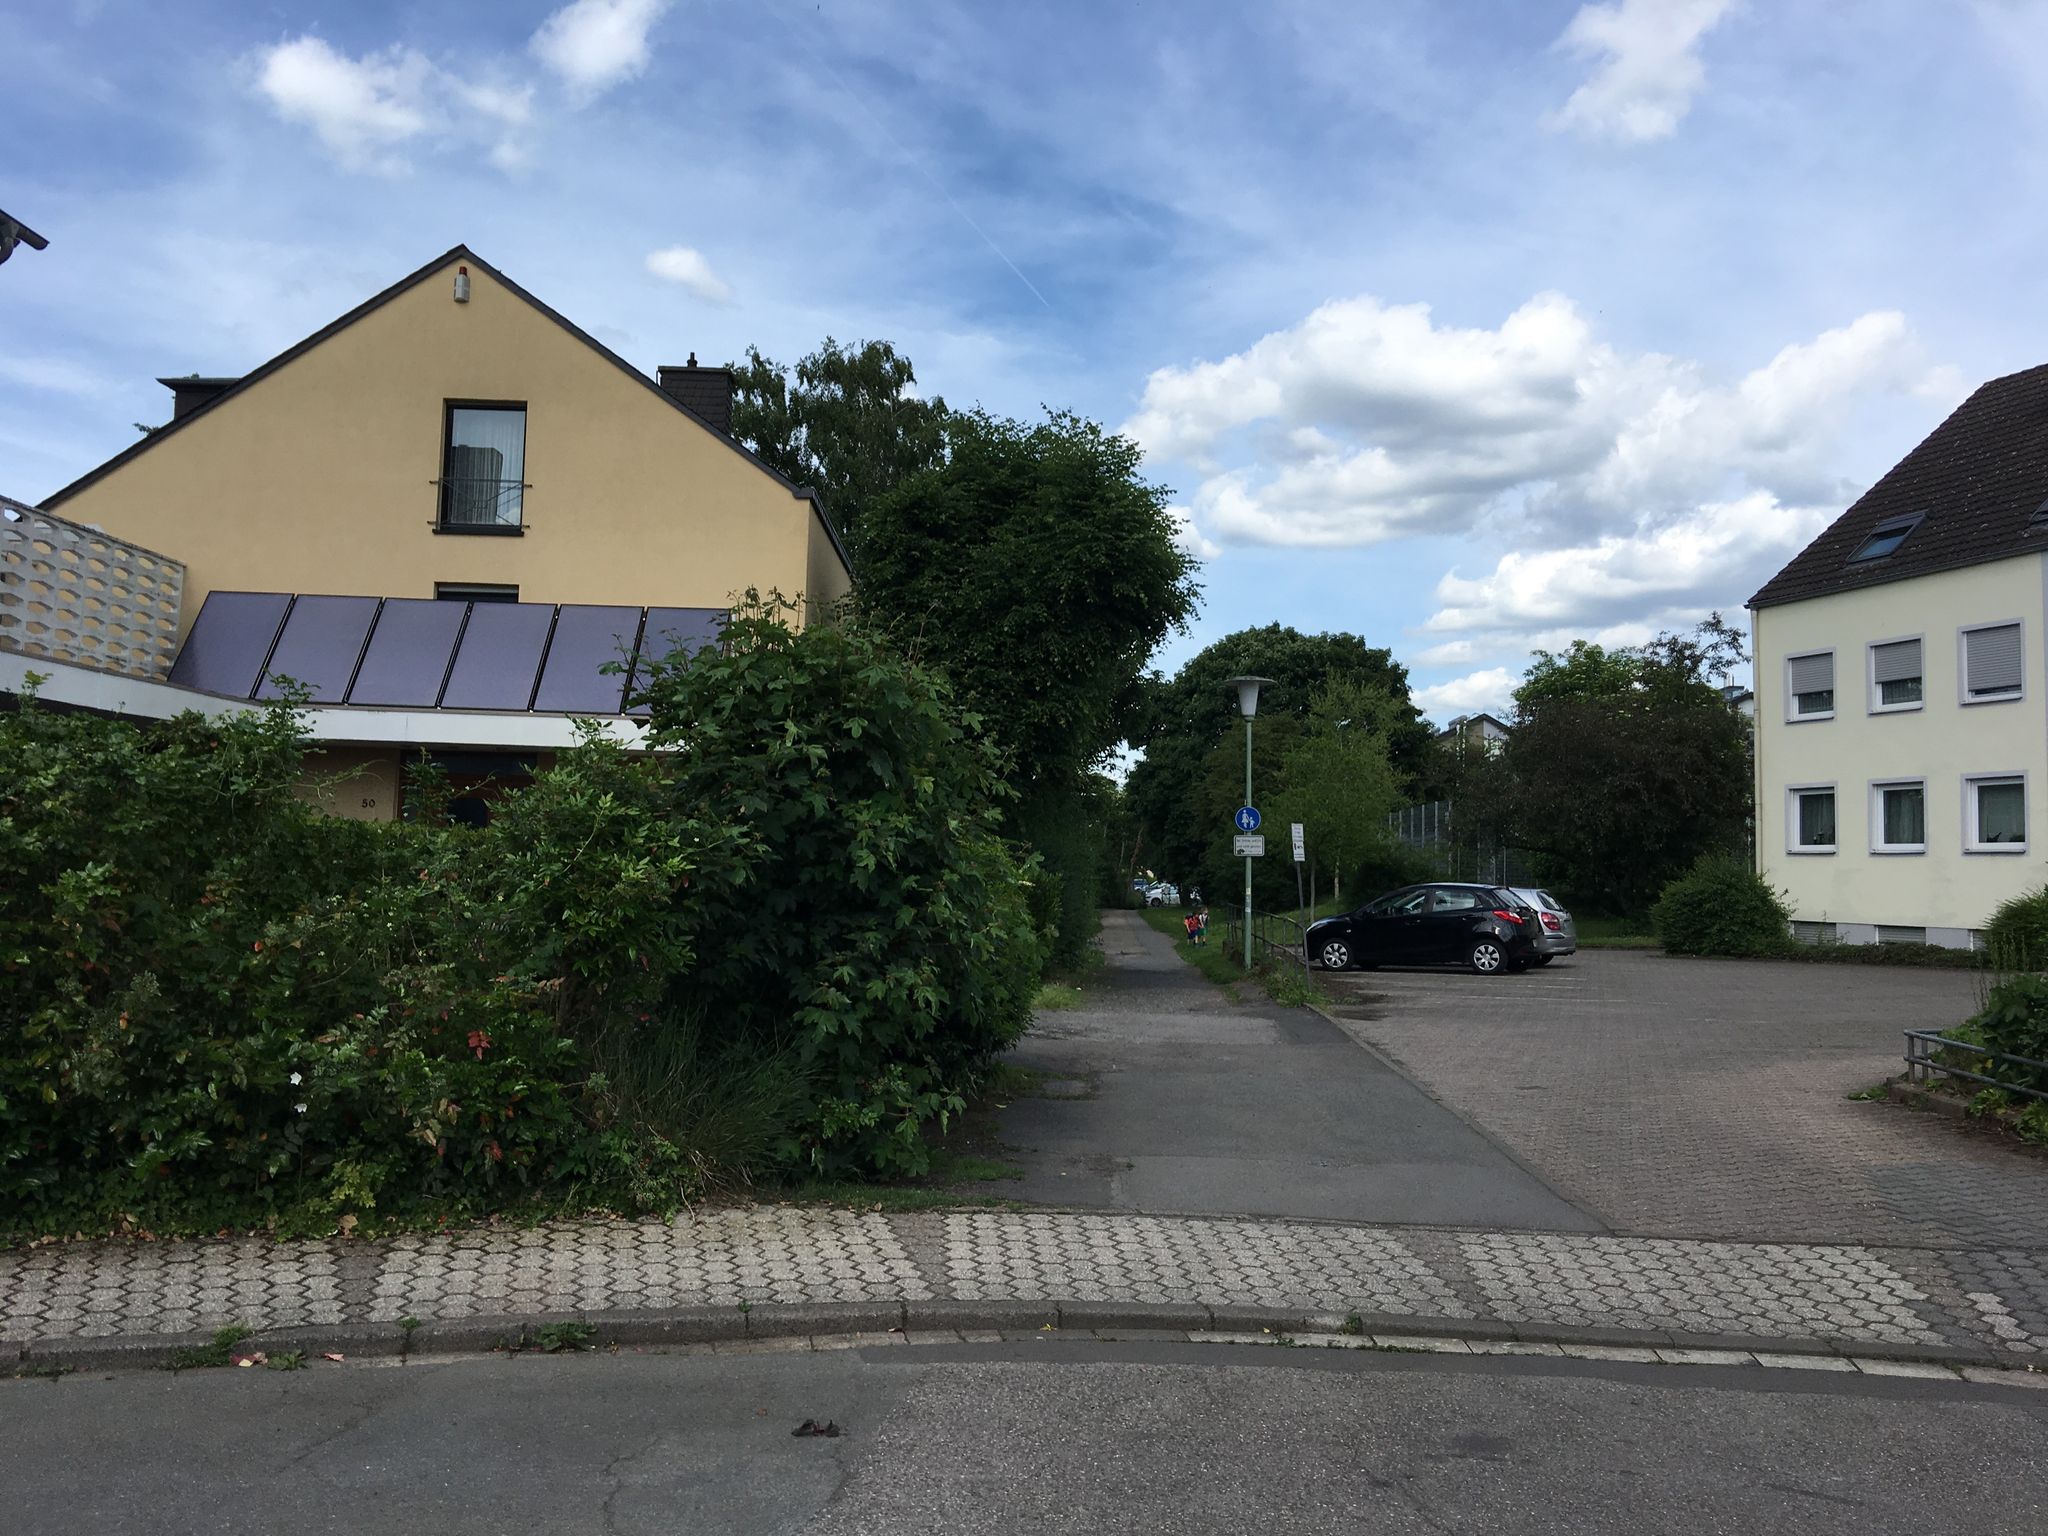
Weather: clear
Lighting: day
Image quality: good
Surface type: walking surface
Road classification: footway, residential, service
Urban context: urban centre
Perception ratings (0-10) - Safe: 8.46, Lively: 5.65, Beautiful: 9.71, Boring: 7.4, Depressing: 5.86, Wealthy: 7.57